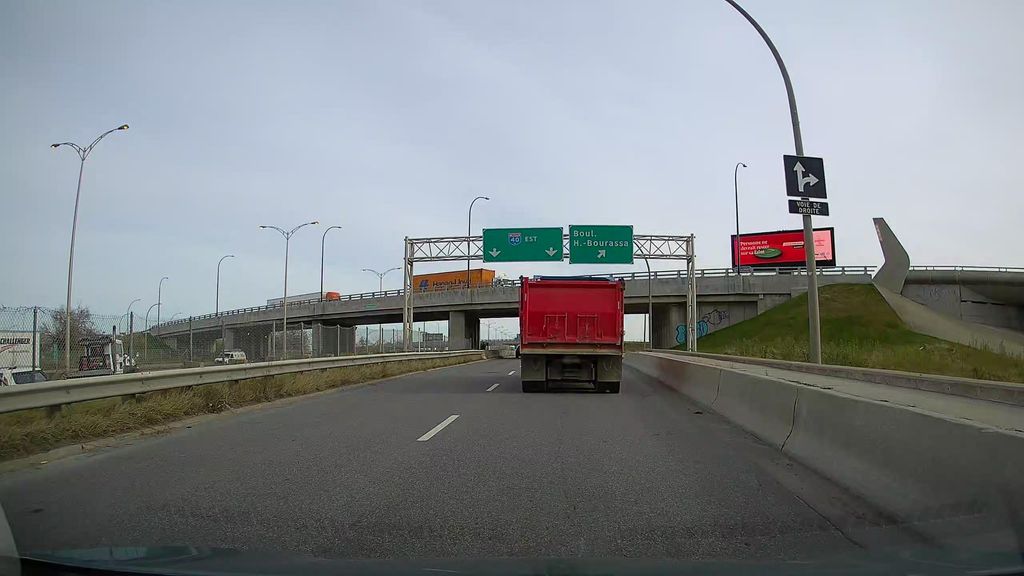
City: montreal